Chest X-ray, PA view. Patient: 29 years old, sex F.
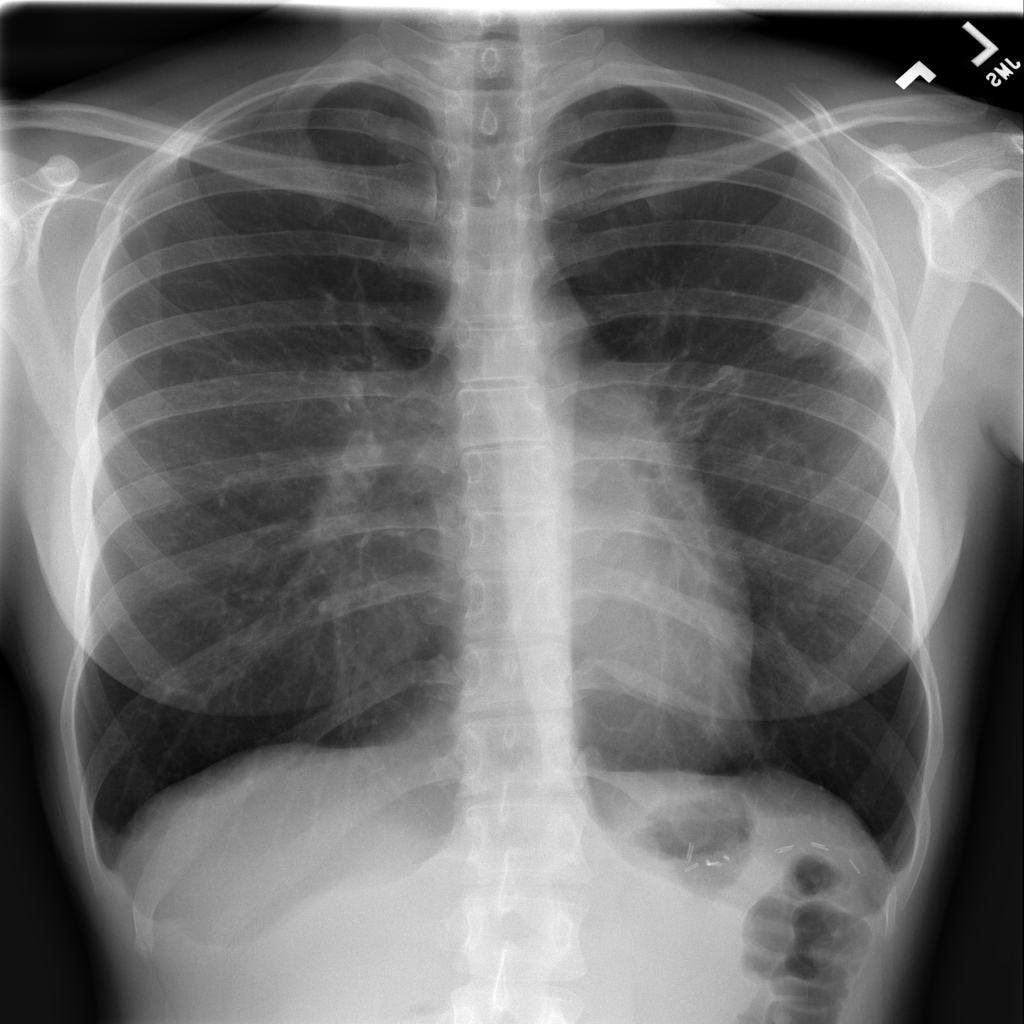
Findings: Effusion, Infiltration